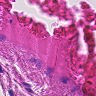
Metastatic tissue present: no